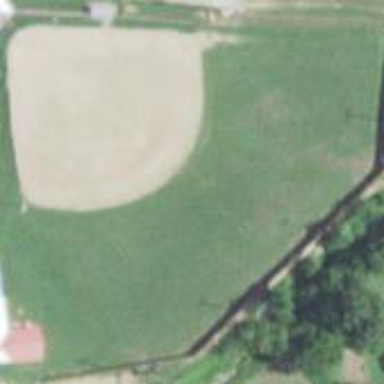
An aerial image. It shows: Baseball pitch for leisure land.